Question: I've got a UIImageView that takes up the whole cell and shows an image. I'd like to blur the bottom third of the view in the iOS7 style (we're targeting iOS7). There will be a label over the blurred part.
The issue seems to be that I can't "screenshot" the UIImageView right as I am setting up the cell in tableView:cellForRowAtIndexPath: as it hasn't loaded yet. Although i've even tried setting up a timer for a 0.1 second delay and that also doesn't work.
I've tried the stuff on <URL>
I've tried <URL>
I'd like to use the new screenshotting API drawViewHierarchyInRect:afterScreenUpdates:
I'd also like to use apple's sample code UIImage+ImageEffects
The only thing that has worked so far has been to just put a UIToolbar in but the performance is really slow. I don't need dynamic updates.
I've managed to get the following effect a few times but it has just tinted the view and hasn't actually blurred anything so I'm a bit confused.

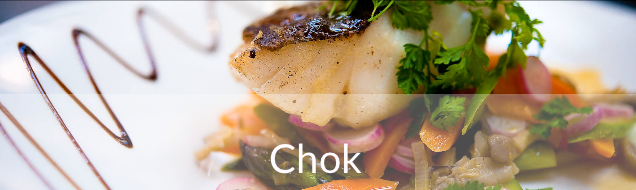
Answer: Use <URL> sample from apple
Make a Image View with a size of the lower portion you want to blur... and then set its image to a blurred one. also set its content mode to 'UIViewContentModeBottom' for the proper clipping
Since your image isnt the size of the cell.. first get a temp image as it is being displayed in the cell by drawing a UIImage from it.. refer for the code here
<URL>
then blur that image